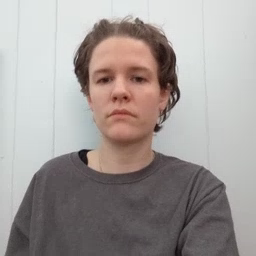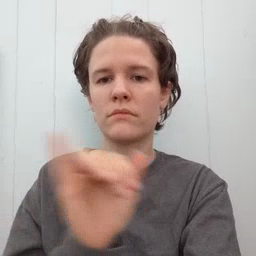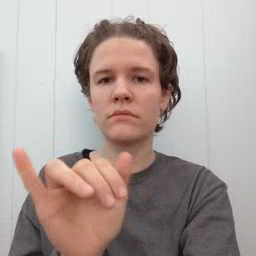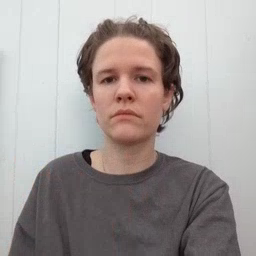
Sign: same